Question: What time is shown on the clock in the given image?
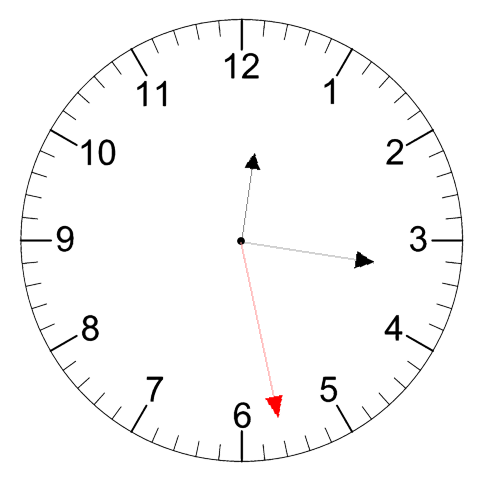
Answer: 12:16:28